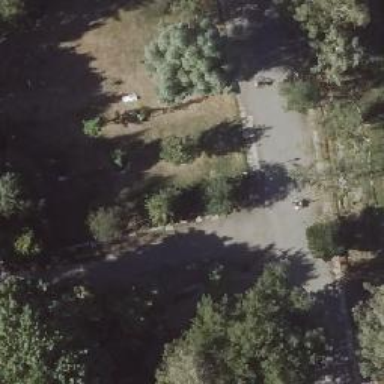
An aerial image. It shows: Deciduous broadleaved tree in park.